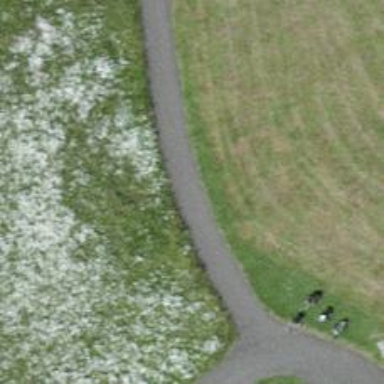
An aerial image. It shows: Golf cartpath that is also road path.